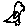
Label: bird